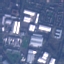
Label: Industrial